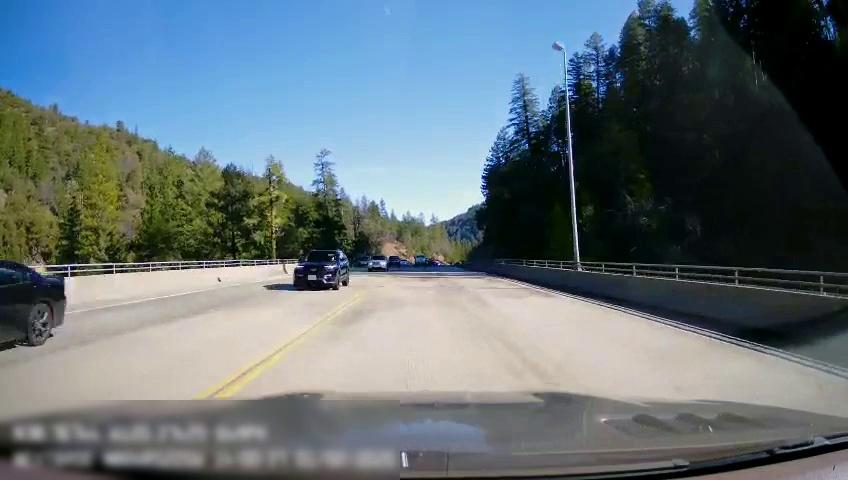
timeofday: Day
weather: Sunny
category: Drivable Space
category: Drivable Space
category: Vehicles | Truck
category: Vehicles | Car
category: Vehicles | SUV
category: Vehicles | SUV
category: Vehicles | SUV
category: Lanes | Opposite Lane
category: Lanes | Current Lane
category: Lanes | Opposite Lane
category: Lanes | Current Lane